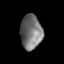
Tissue: prostate
Cell type: T cells
Senescence score: 0.6983
Nuclear area (px): 727
Mean DAPI intensity: 115.779